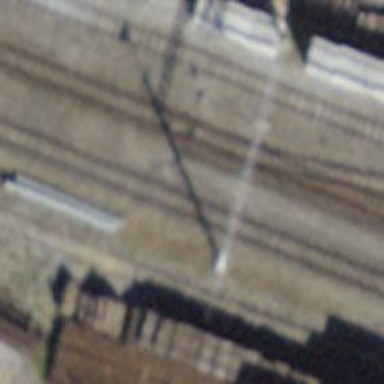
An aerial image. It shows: Railway switch.